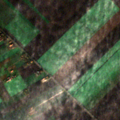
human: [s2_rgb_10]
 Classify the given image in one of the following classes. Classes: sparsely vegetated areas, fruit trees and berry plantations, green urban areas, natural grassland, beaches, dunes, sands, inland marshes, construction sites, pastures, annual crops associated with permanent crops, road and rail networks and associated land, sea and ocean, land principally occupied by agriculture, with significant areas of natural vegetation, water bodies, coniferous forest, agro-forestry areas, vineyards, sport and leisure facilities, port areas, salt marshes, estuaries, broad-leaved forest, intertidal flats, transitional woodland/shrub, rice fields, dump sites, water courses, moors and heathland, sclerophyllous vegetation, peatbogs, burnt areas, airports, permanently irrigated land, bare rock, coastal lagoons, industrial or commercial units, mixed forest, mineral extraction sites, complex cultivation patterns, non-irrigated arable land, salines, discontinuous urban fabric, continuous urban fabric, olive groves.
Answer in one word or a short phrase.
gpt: non-irrigated arable land